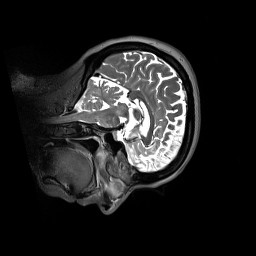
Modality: T2w
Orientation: sagittal
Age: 63
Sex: female
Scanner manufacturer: siemens
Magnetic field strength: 3 T
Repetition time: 3.2 s
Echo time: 0.412 s